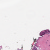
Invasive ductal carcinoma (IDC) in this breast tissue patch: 0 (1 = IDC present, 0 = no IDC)